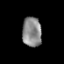
Tissue: prostate
Cell type: Epithelial cells
Senescence score: 0.349
Nuclear area (px): 557
Mean DAPI intensity: 138.621